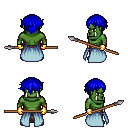
a pixel art fantasy rpg character, male body template, orc, green skin, overskirt, robe skirt, blue short bangs hairstyle, gold gloves, maroon shoes, spear, four views (front, back, left, right), 2x2 character sprite sheet, small pixel art, hard edges, no anti-aliasing